Question: Does anyone know how to get rid of the [-] icons from Eclipse? I find them to be really distracting but I have no idea how to turn them off from preferences. Thanks!

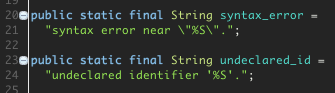
Answer: click right on the numbers, go to folding and click on "enable folding". then the icons should be away.